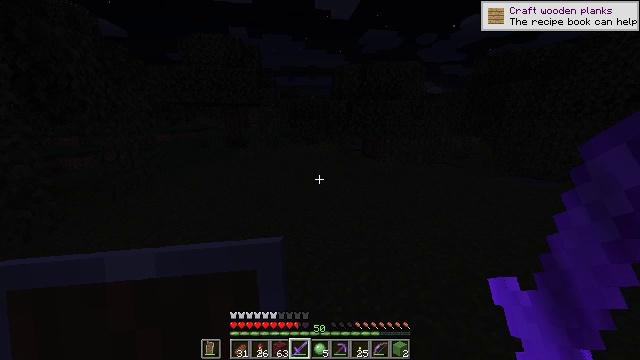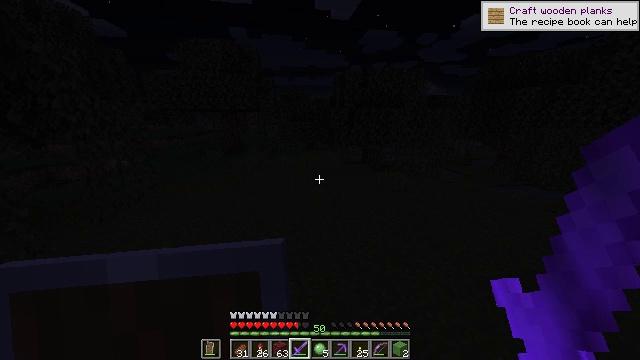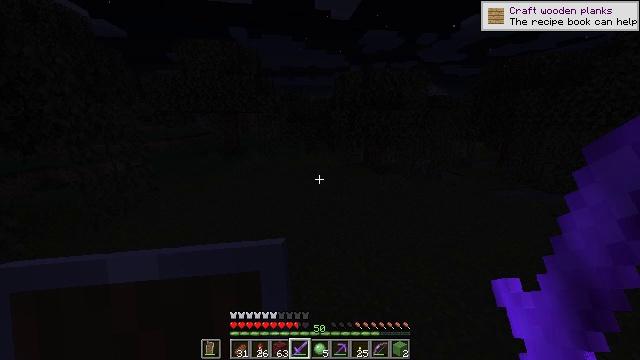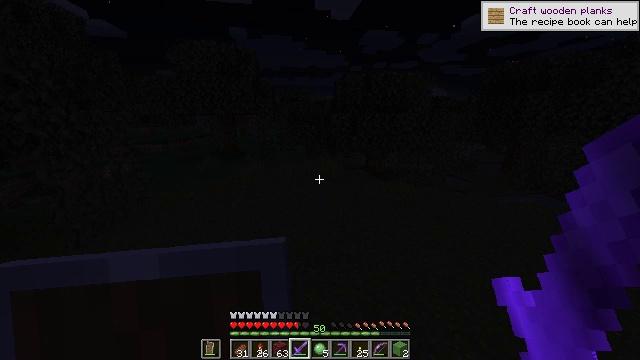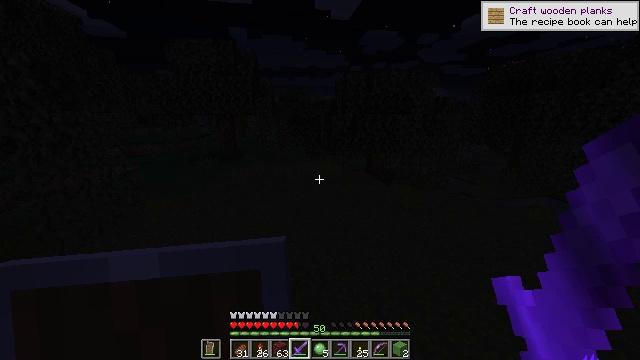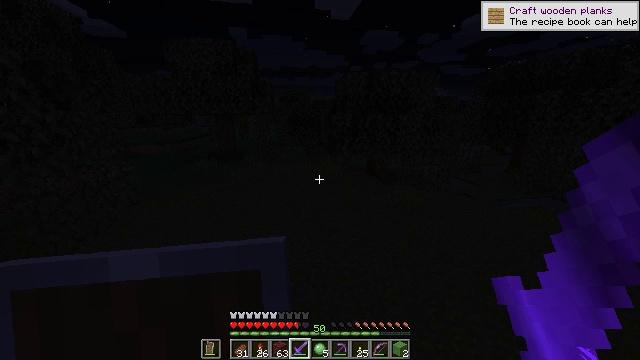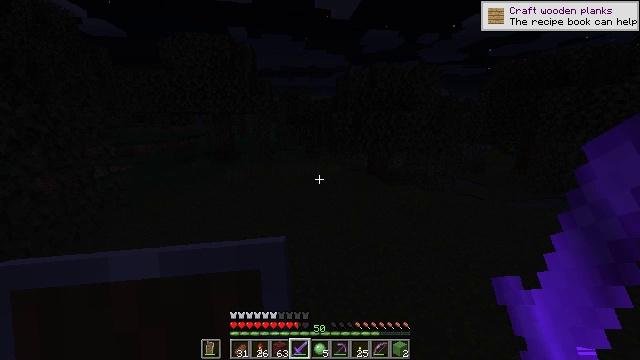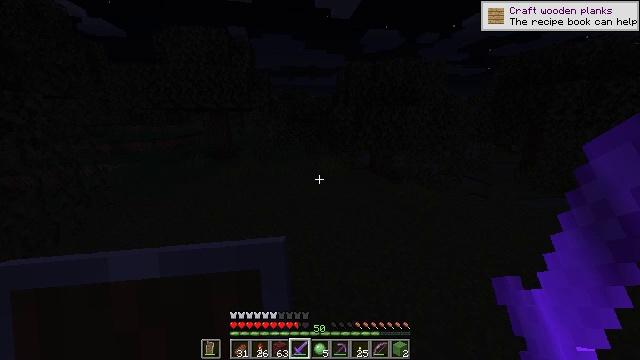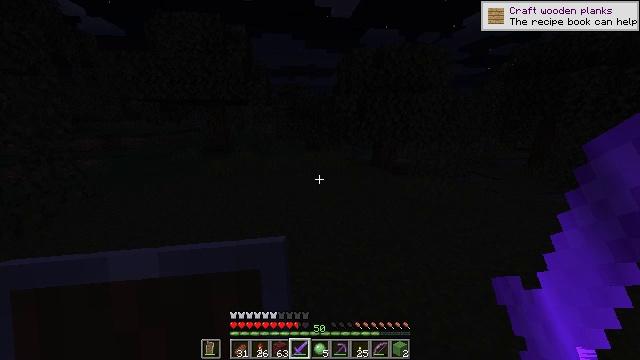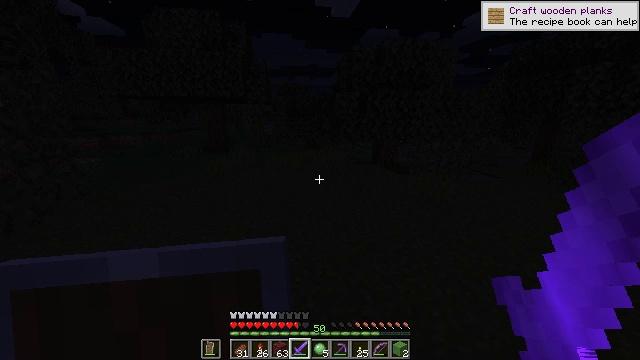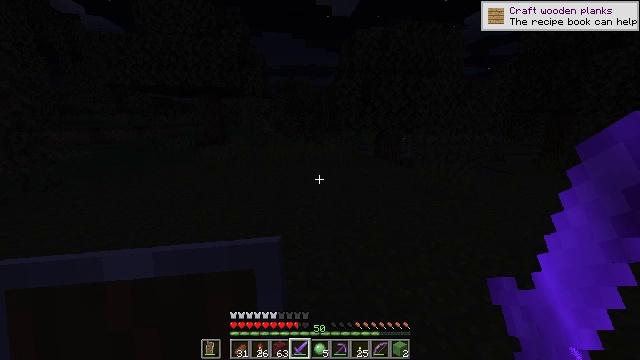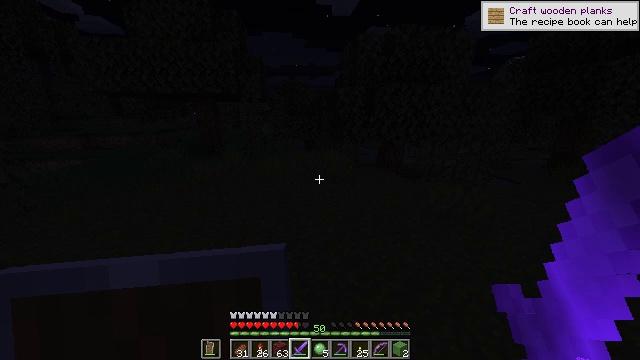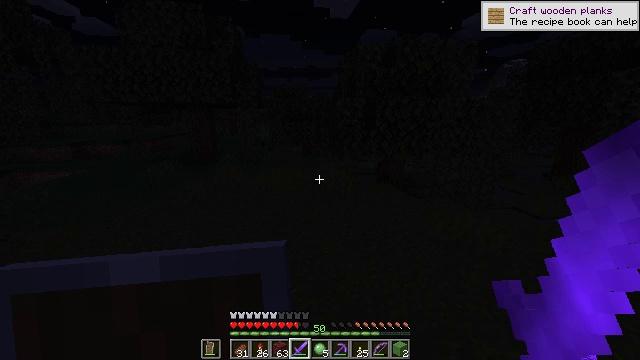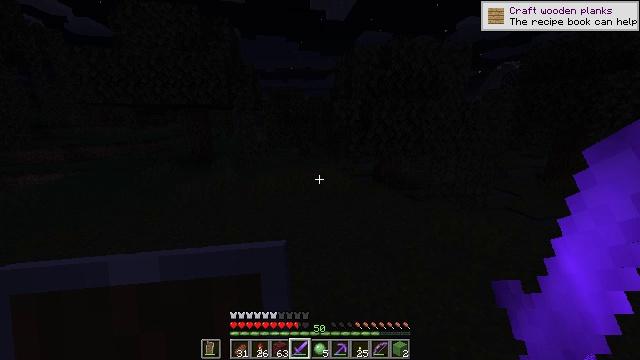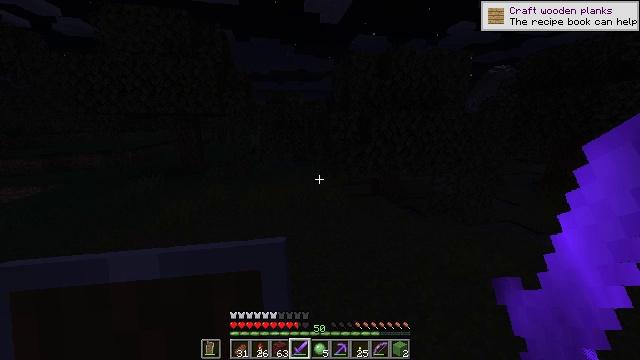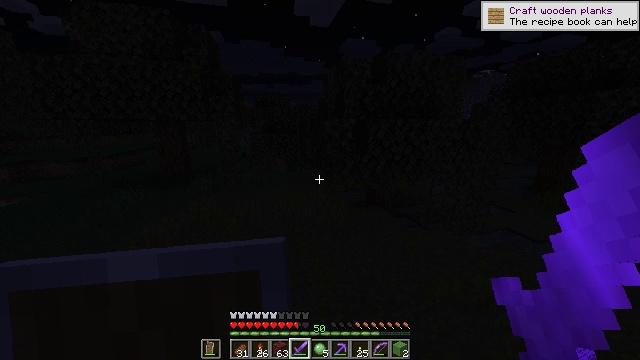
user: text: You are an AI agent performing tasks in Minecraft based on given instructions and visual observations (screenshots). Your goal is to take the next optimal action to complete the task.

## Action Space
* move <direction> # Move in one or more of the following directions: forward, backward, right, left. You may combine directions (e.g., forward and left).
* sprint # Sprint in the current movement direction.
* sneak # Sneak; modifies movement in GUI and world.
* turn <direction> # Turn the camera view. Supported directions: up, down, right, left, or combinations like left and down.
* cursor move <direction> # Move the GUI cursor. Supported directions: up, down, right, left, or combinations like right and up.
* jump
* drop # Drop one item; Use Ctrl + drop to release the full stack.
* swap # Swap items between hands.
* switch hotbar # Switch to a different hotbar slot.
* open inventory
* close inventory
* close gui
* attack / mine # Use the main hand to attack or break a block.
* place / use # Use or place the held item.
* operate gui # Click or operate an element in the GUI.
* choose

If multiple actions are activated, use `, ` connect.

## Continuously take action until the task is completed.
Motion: motion action
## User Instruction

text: Break the vines.
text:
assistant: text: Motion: move forward, jump
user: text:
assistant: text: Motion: move forward, jump
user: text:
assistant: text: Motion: move forward, jump
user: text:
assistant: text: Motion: move forward, jump
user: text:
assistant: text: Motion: move forward, jump
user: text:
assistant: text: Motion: move forward, jump
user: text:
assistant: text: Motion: move forward, jump
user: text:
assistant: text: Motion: move forward, jump
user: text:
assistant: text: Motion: move forward, jump
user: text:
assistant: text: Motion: move forward, jump
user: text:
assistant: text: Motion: move forward, jump
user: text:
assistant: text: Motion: move forward, jump
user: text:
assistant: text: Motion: move forward and move left, jump
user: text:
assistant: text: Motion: move forward and move left, turn right, jump
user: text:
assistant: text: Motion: move forward and move left, turn right, jump
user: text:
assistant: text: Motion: move forward and move left, turn right and up, jump
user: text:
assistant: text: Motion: move forward and move left, turn right, jump
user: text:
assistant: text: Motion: move forward and move left, turn right and up, jump
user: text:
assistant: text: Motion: move forward and move left, turn right and up
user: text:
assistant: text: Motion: move forward and move left, turn right and up
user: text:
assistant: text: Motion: move forward and move left, turn right and up
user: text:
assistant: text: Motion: move forward and move left, turn right
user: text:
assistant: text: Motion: move forward and move left, turn right
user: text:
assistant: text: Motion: move left, turn right
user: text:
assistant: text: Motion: move left, turn right
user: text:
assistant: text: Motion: move left, turn right and up
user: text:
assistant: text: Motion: move left, turn right and up
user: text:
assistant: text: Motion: move back and move left, turn right
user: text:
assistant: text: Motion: move back and move left, turn right
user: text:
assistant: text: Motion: move back and move left, turn right